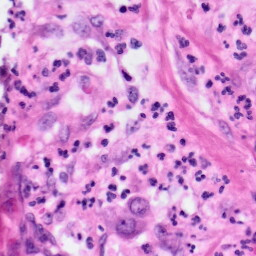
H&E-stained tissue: Pancreatic